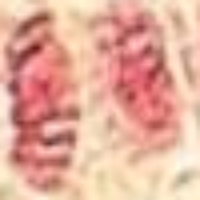
Label: telophase